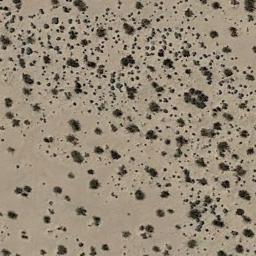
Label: chaparral